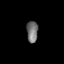
Tissue: prostate
Cell type: T cells
Senescence score: 0.3604
Nuclear area (px): 239
Mean DAPI intensity: 112.921